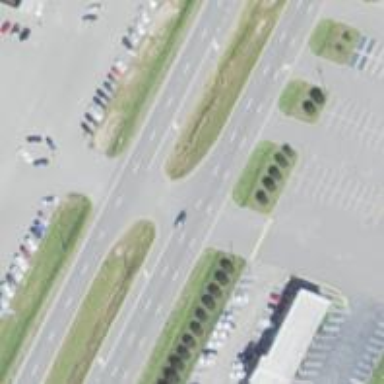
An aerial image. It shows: Trunk link highway.